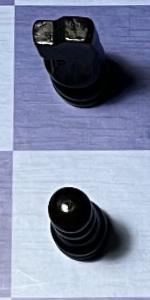
Label: Pawn_Black